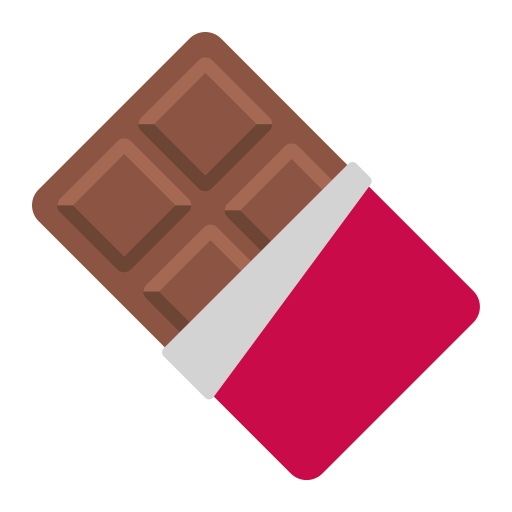
chocolate bar flat